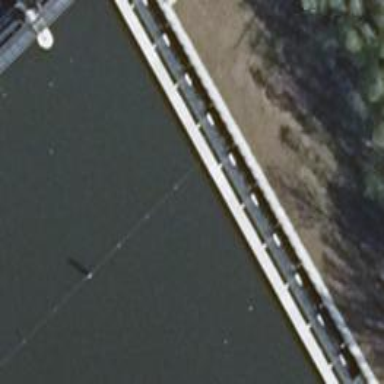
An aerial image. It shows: Weir structure.